Question: In the Firebase, I have a "usuario" node with the data for each registered user. I want to retrieve the Ids of a user's friends and through these ID's show in RecyclerView the data of each friend (identifier, name and photo address).
My structure in Firebase:

I tried this code, but it doesn't work. the list is empty:
'''
ref = ConfigFirebase.getFirebaseDatabase().child("usuarios"); //code in OnCreate
//My method
ref = ref.child(idUserLog).child("friends");
ref.addListenerForSingleValueEvent(new ValueEventListener() {
@Override
public void onDataChange(@NonNull DataSnapshot dataSnapshot) {
for (DataSnapshot idFriends: dataSnapshot.getChildren()){
DataUserFriend dataUserFriend = idFriends.getValue(DataUserFriend.class);
String id = dataUserFriend.getIdUser();
ref.child(id).addListenerForSingleValueEvent(new ValueEventListener() {
@Override
public void onDataChange(@NonNull DataSnapshot dataSnapshot) {
DataUser dataUser = dataSnapshot.getValue(DataUser.class);
listFriends.add(dataUser);
}
@Override
public void onCancelled(@NonNull DatabaseError databaseError) {
}
});
}
}
listFriendsAdapter.notifyDataSetChanged();
}
@Override
public void onCancelled(@NonNull DatabaseError databaseError) {
}
});
'''
What is wrong? or should i try another way?
'''
ref = ConfigFirebase.getFirebaseDatabase().child("usuarios"); //code in OnCreate
//My method
ref = ref.child(idUserLog).child("friends");
ref.addListenerForSingleValueEvent(new ValueEventListener() {
@Override
public void onDataChange(@NonNull DataSnapshot dataSnapshot) {
final int numFriends = (int) dataSnapshot.getChildrenCount();
if(numFriends != 0){
for (DataSnapshot idFriends: dataSnapshot.getChildren()){
DataUserFriend dataUserFriend = idFriends.getValue(DataUserFriend.class);
String id = dataUserFriend.getIdUser();
ref = ConfigFirebase.getFirebaseDatabase().child("usuarios").child(id);
ref.addListenerForSingleValueEvent(new ValueEventListener() {
@Override
public void onDataChange(@NonNull DataSnapshot dataSnapshot) {
DataUser dataUser = dataSnapshot.getValue(DataUser.class);
listFriends.add(dataUser);
if(listFriends.size() == numFriends){
listFriendsAdapter.notifyDataSetChanged();
}
}
@Override
public void onCancelled(@NonNull DatabaseError databaseError) {
}
});
}
}
@Override
public void onCancelled(@NonNull DatabaseError databaseError) {
}
});
'''
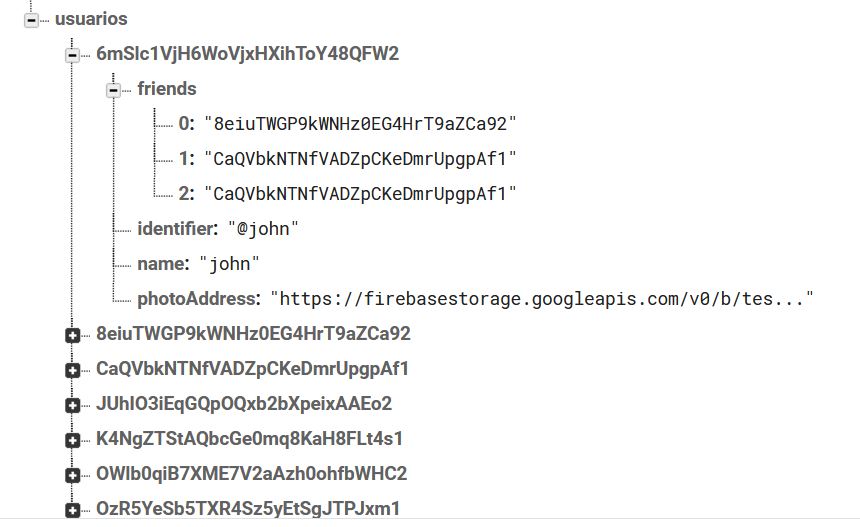
Answer: The call to 'listFriendsAdapter.notifyDataSetChanged()' should happen in the same method that updates 'listFriends'.
So:
'''
ref.addListenerForSingleValueEvent(new ValueEventListener() {
@Override
public void onDataChange(@NonNull DataSnapshot dataSnapshot) {
for (DataSnapshot idFriends: dataSnapshot.getChildren()){
DataUserFriend dataUserFriend = idFriends.getValue(DataUserFriend.class);
String id = dataUserFriend.getIdUser();
ref.child(id).addListenerForSingleValueEvent(new ValueEventListener() {
@Override
public void onDataChange(@NonNull DataSnapshot dataSnapshot) {
DataUser dataUser = dataSnapshot.getValue(DataUser.class);
listFriends.add(dataUser);
listFriendsAdapter.notifyDataSetChanged();
}
@Override
public void onCancelled(@NonNull DatabaseError databaseError) {
throw databaseError.toException(); // don't ignore errors
}
});
}
}
}
@Override
public void onCancelled(@NonNull DatabaseError databaseError) {
throw databaseError.toException(); // don't ignore errors
}
});
'''
---
If you want to call 'listFriendsAdapter.notifyDataSetChanged()' only when all friends have been added to 'listFriends', you can keep a count of how often the inner 'onDataChange' has been called and compare that to the number of friend IDs.